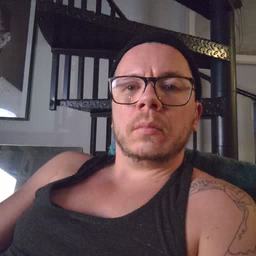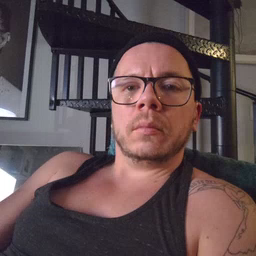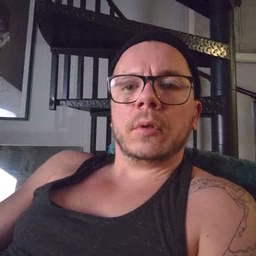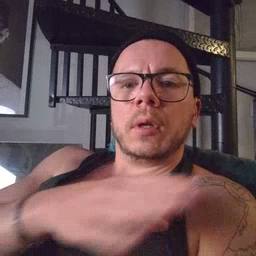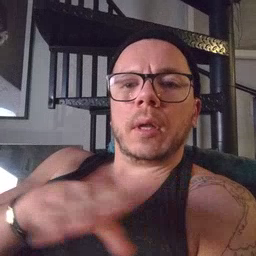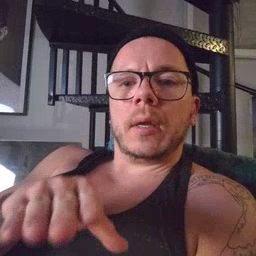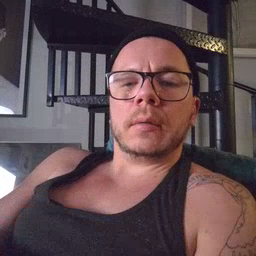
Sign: clean